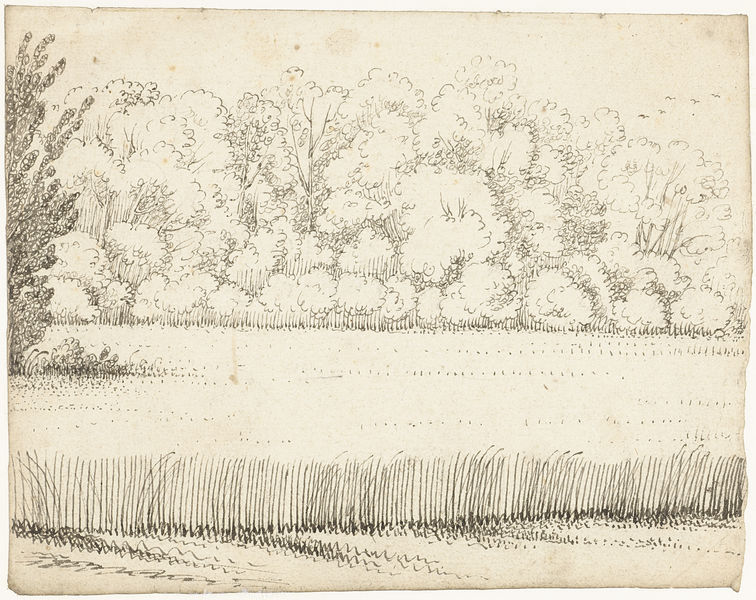
Titel: Korenveld
Künstler: Gerard ter (I) Borch
Standort: Amsterdam
Institution: Rijksmuseum
Schlagwörter: baum, bäume, landschaft, holz, zeichnung, weg, wiese, feld, halme, natur, stamm, strauch, vögel, büsche, sträucher, blatt, wald, papier, getreide, weizen, halm, tusche, strich, tuche, regelmässig, vgel